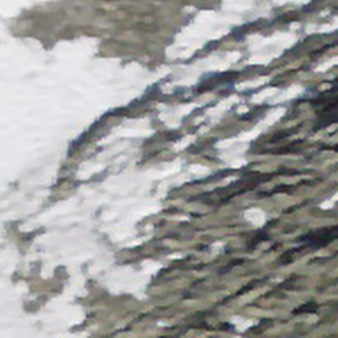
Label: other